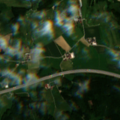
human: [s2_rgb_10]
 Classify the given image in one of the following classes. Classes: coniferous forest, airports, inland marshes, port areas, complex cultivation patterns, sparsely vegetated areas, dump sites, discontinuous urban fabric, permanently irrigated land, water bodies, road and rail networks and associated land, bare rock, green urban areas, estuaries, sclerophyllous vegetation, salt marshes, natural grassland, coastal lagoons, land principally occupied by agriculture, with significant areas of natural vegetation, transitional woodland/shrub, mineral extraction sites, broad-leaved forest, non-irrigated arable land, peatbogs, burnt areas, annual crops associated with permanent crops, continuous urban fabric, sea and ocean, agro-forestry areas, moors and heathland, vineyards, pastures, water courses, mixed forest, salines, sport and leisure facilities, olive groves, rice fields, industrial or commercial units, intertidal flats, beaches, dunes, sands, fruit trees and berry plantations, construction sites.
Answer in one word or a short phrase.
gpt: sport and leisure facilities, non-irrigated arable land, pastures, mixed forest